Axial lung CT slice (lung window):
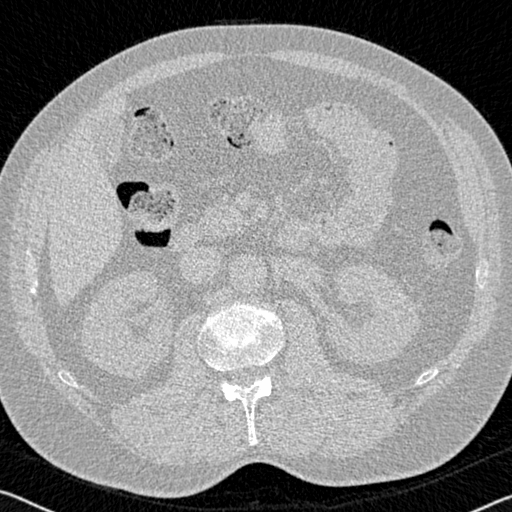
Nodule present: no